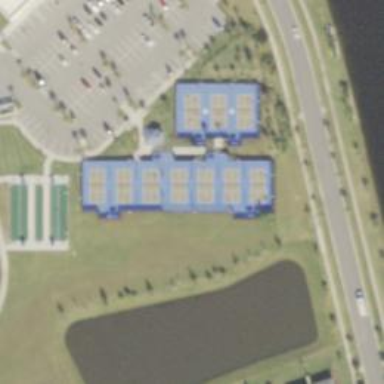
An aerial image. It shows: Tennis court on the leisure land pitch.